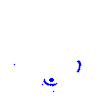
Particle: pion